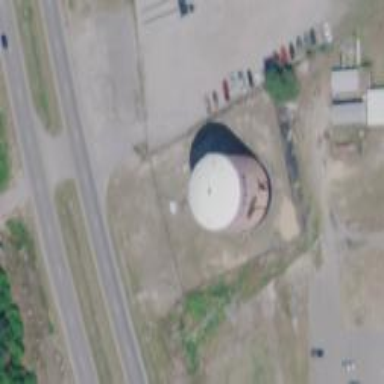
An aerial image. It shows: Water tower that is man-made.